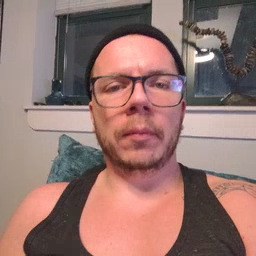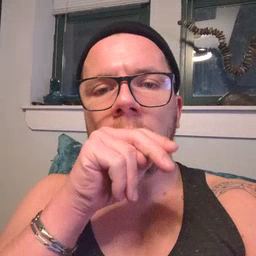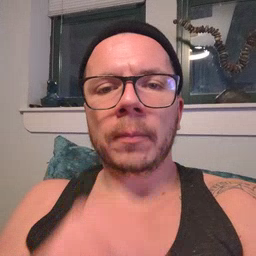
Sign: tongue